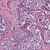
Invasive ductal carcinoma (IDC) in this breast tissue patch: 0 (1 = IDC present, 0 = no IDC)